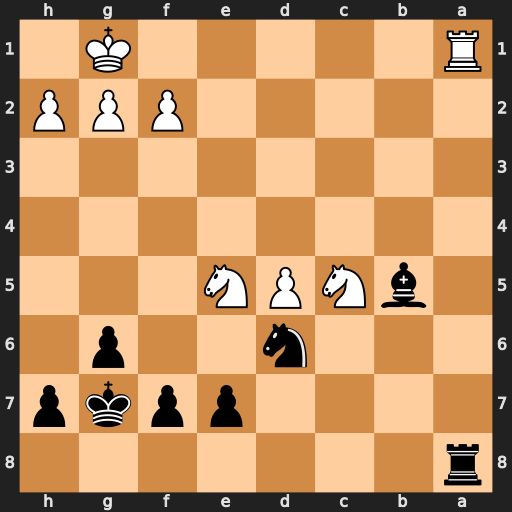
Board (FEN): r7/4ppkp/3n2p1/1bNPN3/8/8/5PPP/R5K1
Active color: b
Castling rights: -
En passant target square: -
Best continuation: Rxa1#